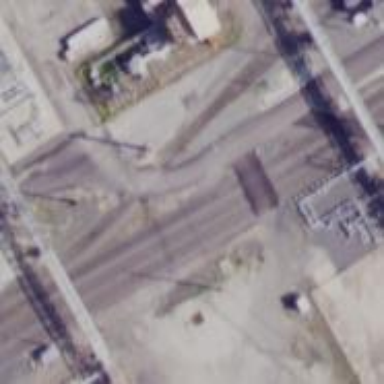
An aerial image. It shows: Abandoned railway spur.